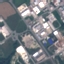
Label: Industrial